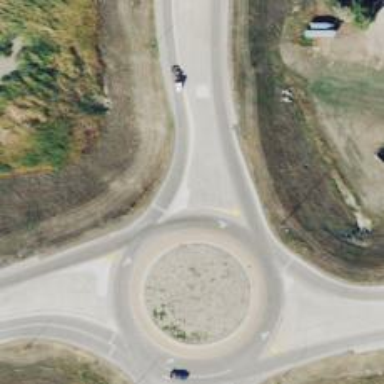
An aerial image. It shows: Roundabout at primary highway.